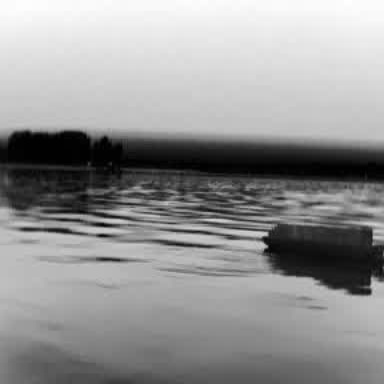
There is a fishing_boat in the infrared image.